Question: I'm pretty new to Eclipse plugins and I want to create a VerticalRuler, I found this picture of Subeclipse which inspired me to add information to a specific code line.

Right now I have no Clue where I would start adding a column like that.
My first try was to create a column within my editor-plugin, but nothing happened. I'm happy about every hint that helps me start.
cheers
'''
CompositeRuler ruler2;
ruler2= new CompositeRuler();
ruler2.addDecorator(0, new AnnotationRulerColumn(100));
'''
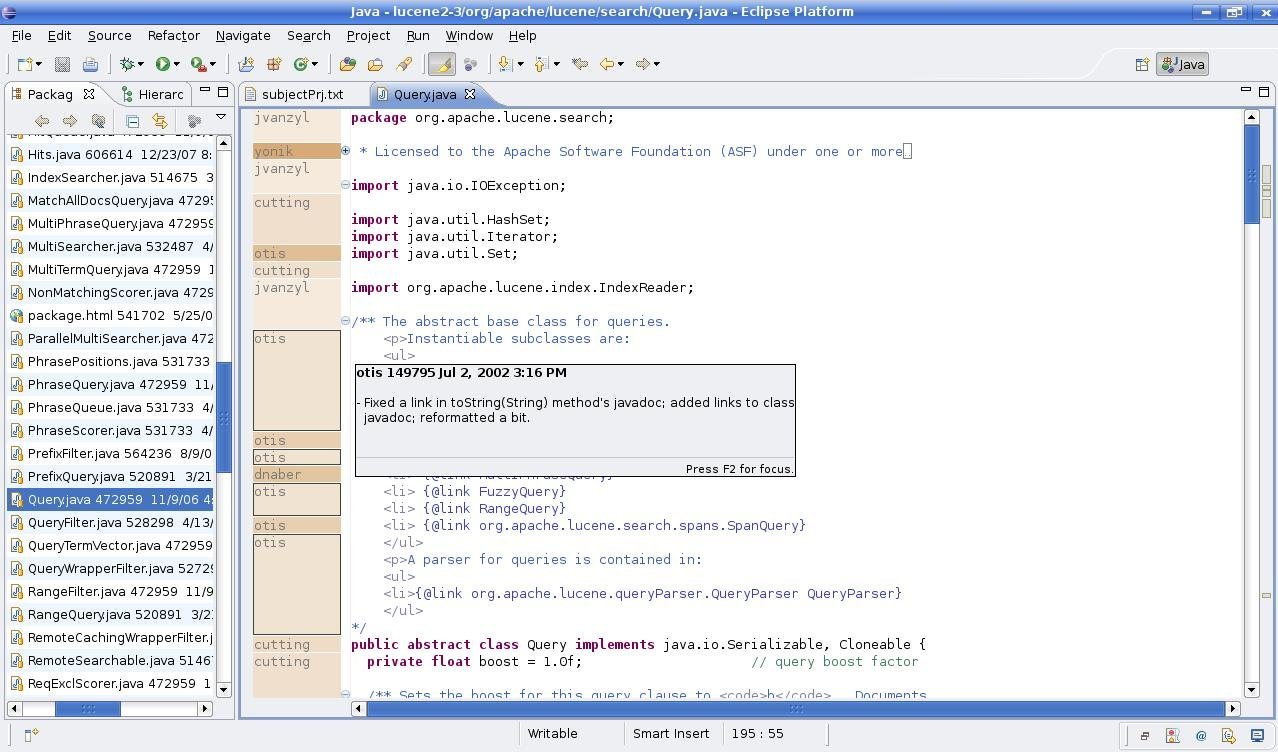
Answer: I'm not sure what you are trying to do but if you are creating a new editor, you can overwrite
the 'createVerticalRuler(...)' method. There is also an extension point for ruler Columns. See <URL>.